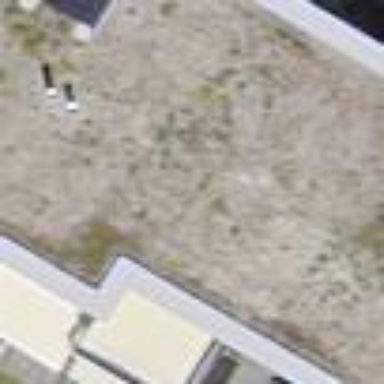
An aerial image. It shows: Residential building.